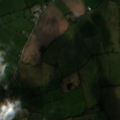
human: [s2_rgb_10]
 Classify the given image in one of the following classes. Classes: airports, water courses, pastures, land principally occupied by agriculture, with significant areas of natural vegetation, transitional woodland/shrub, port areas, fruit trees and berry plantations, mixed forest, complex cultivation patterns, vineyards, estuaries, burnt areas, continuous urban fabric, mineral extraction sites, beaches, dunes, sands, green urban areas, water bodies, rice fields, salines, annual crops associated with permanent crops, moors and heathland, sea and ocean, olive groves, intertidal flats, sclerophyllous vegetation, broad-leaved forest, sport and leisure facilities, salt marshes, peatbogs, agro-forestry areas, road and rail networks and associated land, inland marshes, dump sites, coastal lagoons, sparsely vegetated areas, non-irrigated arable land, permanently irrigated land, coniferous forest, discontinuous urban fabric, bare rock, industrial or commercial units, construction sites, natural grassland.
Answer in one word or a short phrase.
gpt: non-irrigated arable land, pastures